Interaction volume radius: 10 \u00c5
Interaction volume height: 40 \u00c5
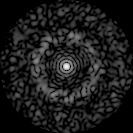
Disorder parameter: 0.8313